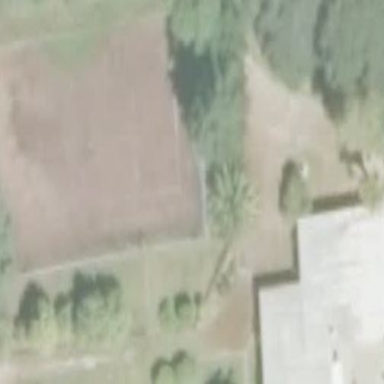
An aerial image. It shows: Tennis court on pitch designated for leisure land.